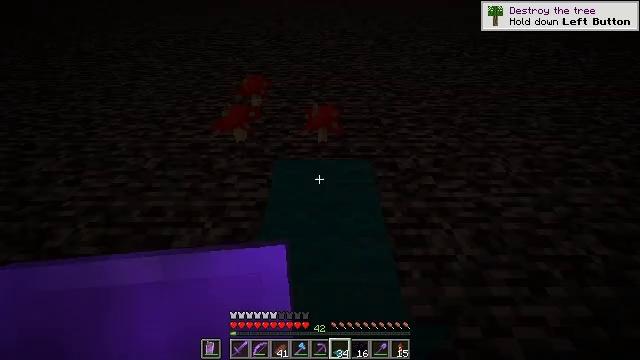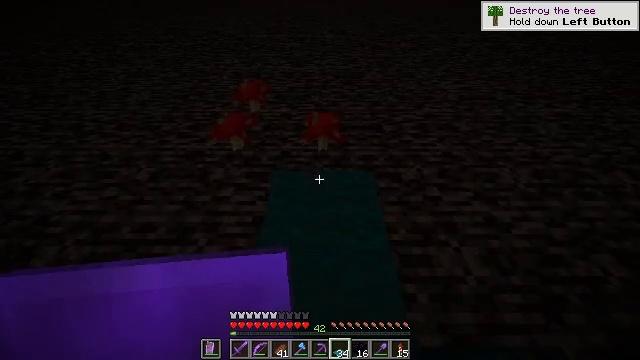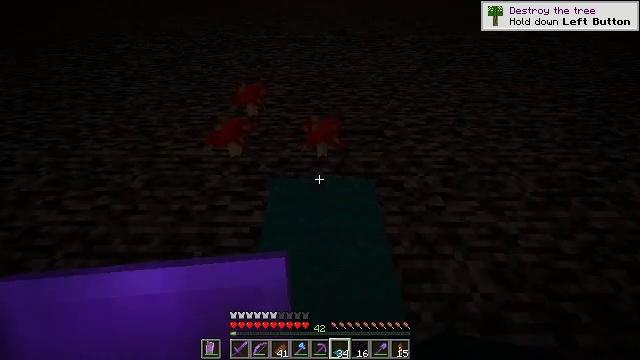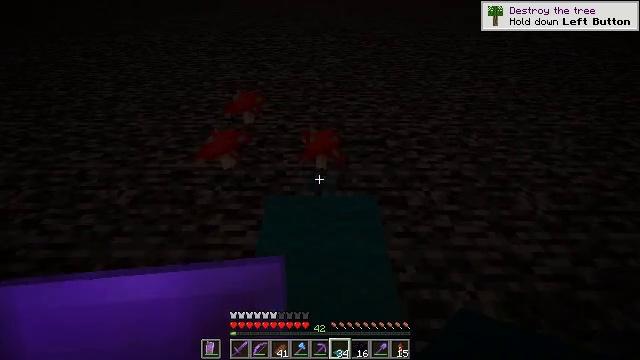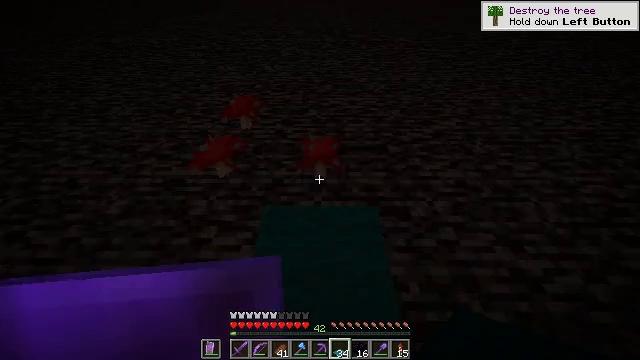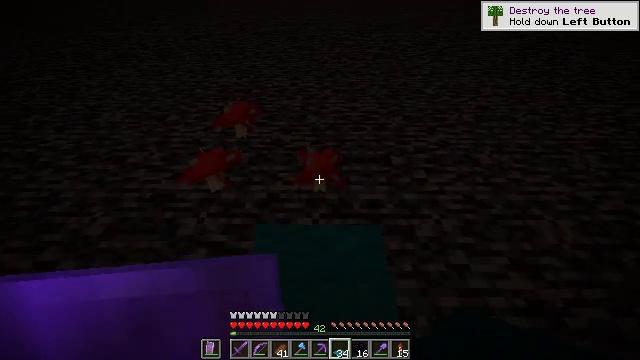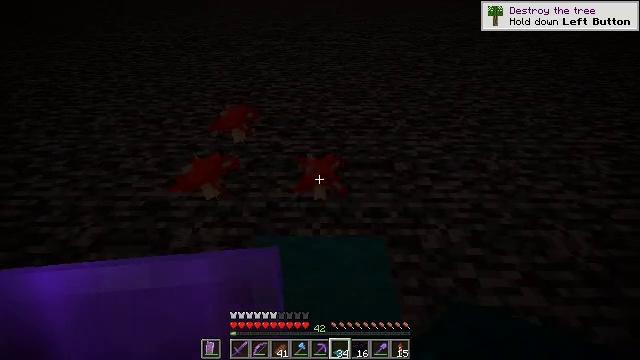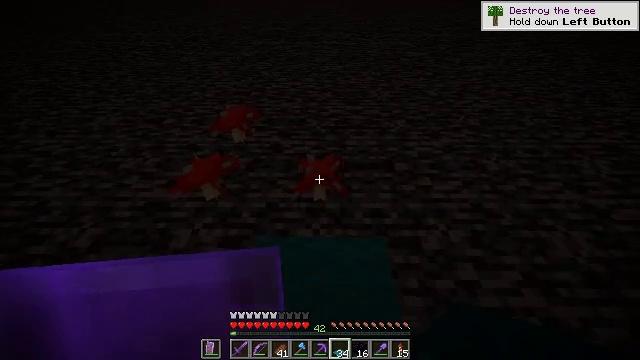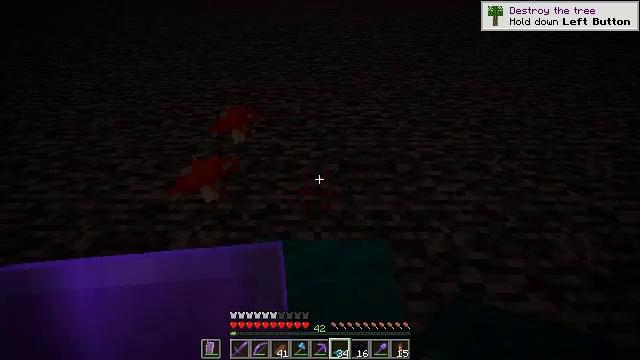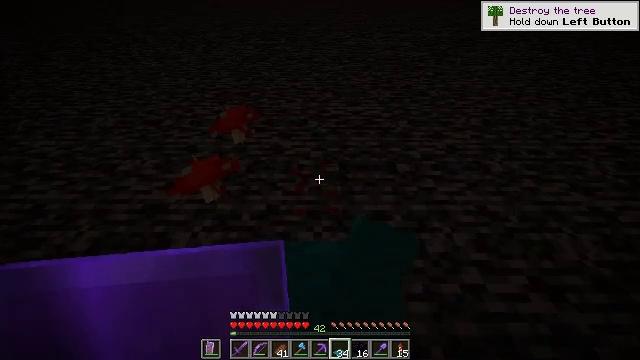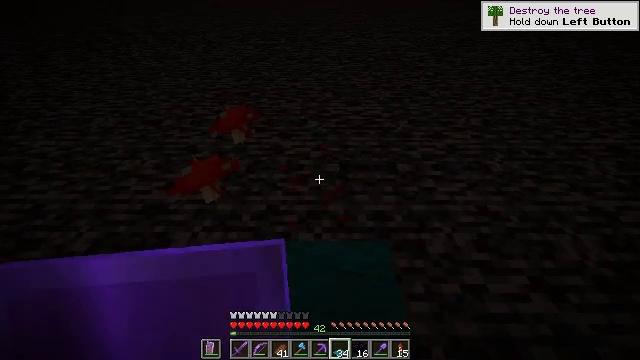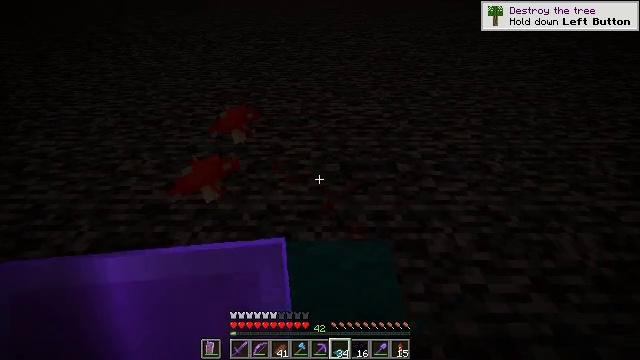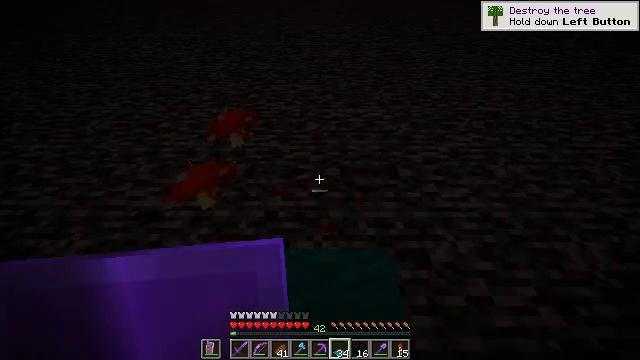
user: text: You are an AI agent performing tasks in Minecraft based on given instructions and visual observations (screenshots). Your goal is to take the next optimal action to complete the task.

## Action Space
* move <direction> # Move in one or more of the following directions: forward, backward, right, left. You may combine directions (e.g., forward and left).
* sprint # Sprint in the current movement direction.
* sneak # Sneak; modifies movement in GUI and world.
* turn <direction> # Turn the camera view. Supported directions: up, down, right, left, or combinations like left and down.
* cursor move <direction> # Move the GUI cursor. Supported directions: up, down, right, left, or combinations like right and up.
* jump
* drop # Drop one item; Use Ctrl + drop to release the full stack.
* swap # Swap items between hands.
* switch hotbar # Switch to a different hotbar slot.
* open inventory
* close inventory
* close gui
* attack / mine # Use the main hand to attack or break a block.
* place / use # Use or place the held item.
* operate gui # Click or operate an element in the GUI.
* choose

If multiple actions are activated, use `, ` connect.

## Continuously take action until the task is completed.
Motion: motion action
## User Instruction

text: Mine the red mushroom on the ground.
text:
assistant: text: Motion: move forward
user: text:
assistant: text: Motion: move forward
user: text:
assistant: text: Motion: move forward
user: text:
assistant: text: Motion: move forward
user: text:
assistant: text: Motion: no_op
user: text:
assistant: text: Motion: no_op
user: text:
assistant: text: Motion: no_op
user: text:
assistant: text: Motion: attack / mine
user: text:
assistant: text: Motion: attack / mine
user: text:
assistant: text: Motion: attack / mine
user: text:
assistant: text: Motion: attack / mine
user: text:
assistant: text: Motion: move forward, use / place
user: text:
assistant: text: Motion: use / place